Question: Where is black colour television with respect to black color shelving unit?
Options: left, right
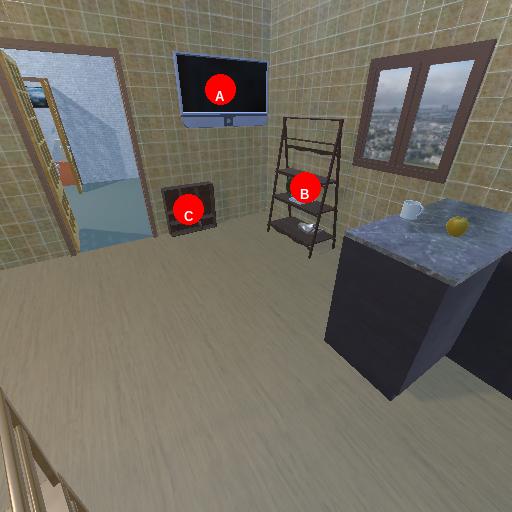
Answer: left